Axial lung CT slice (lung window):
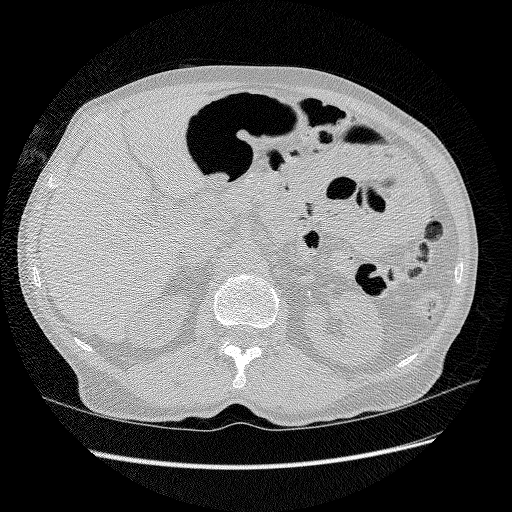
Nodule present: no